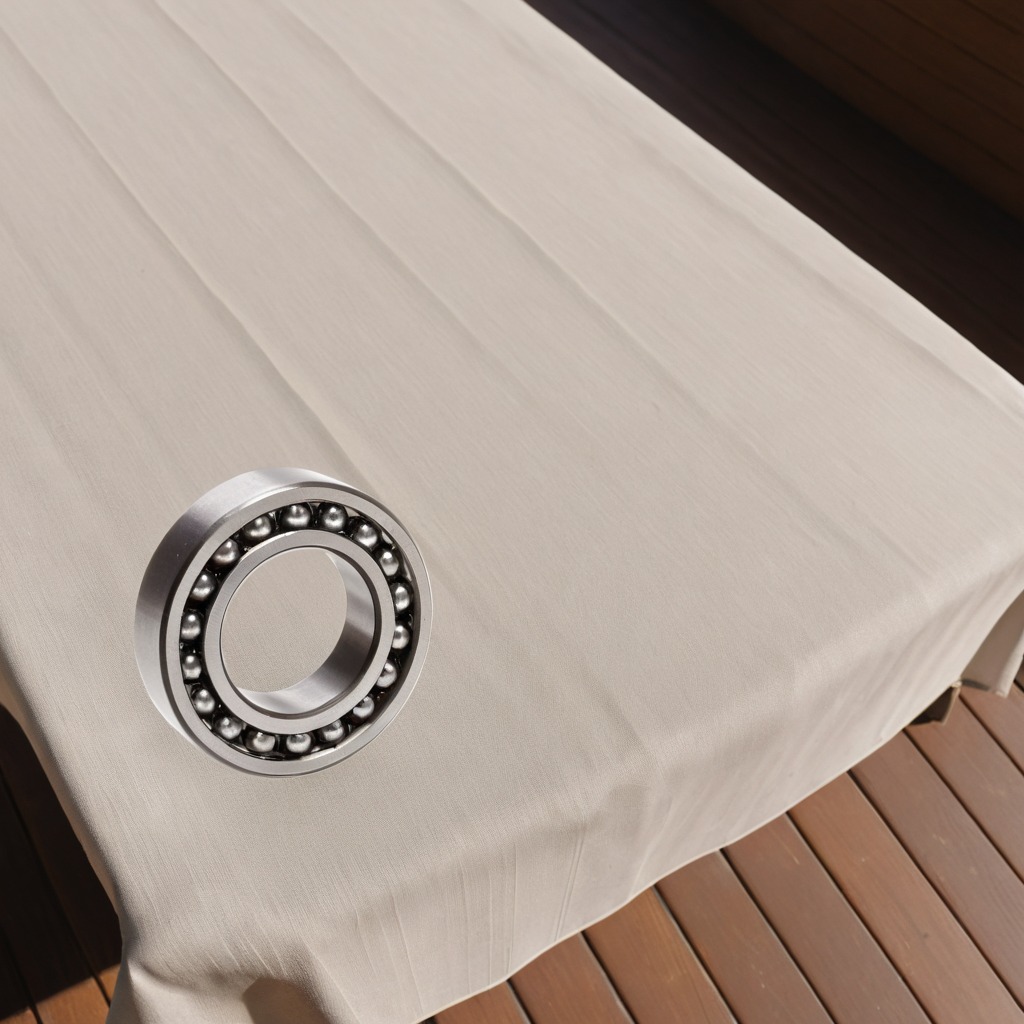
A metal ball bearing is lying on the wooden table.